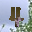
Label: 4